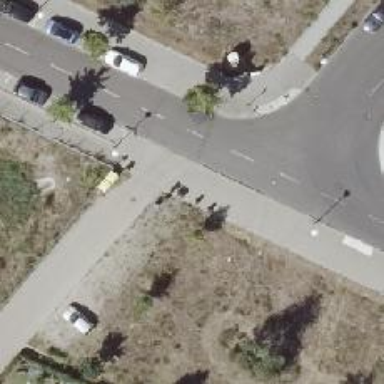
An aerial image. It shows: Sidewalk along the footway.